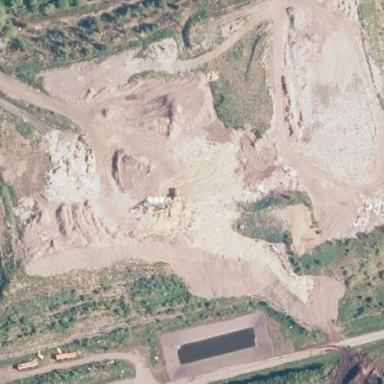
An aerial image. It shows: Quarry area.